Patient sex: M
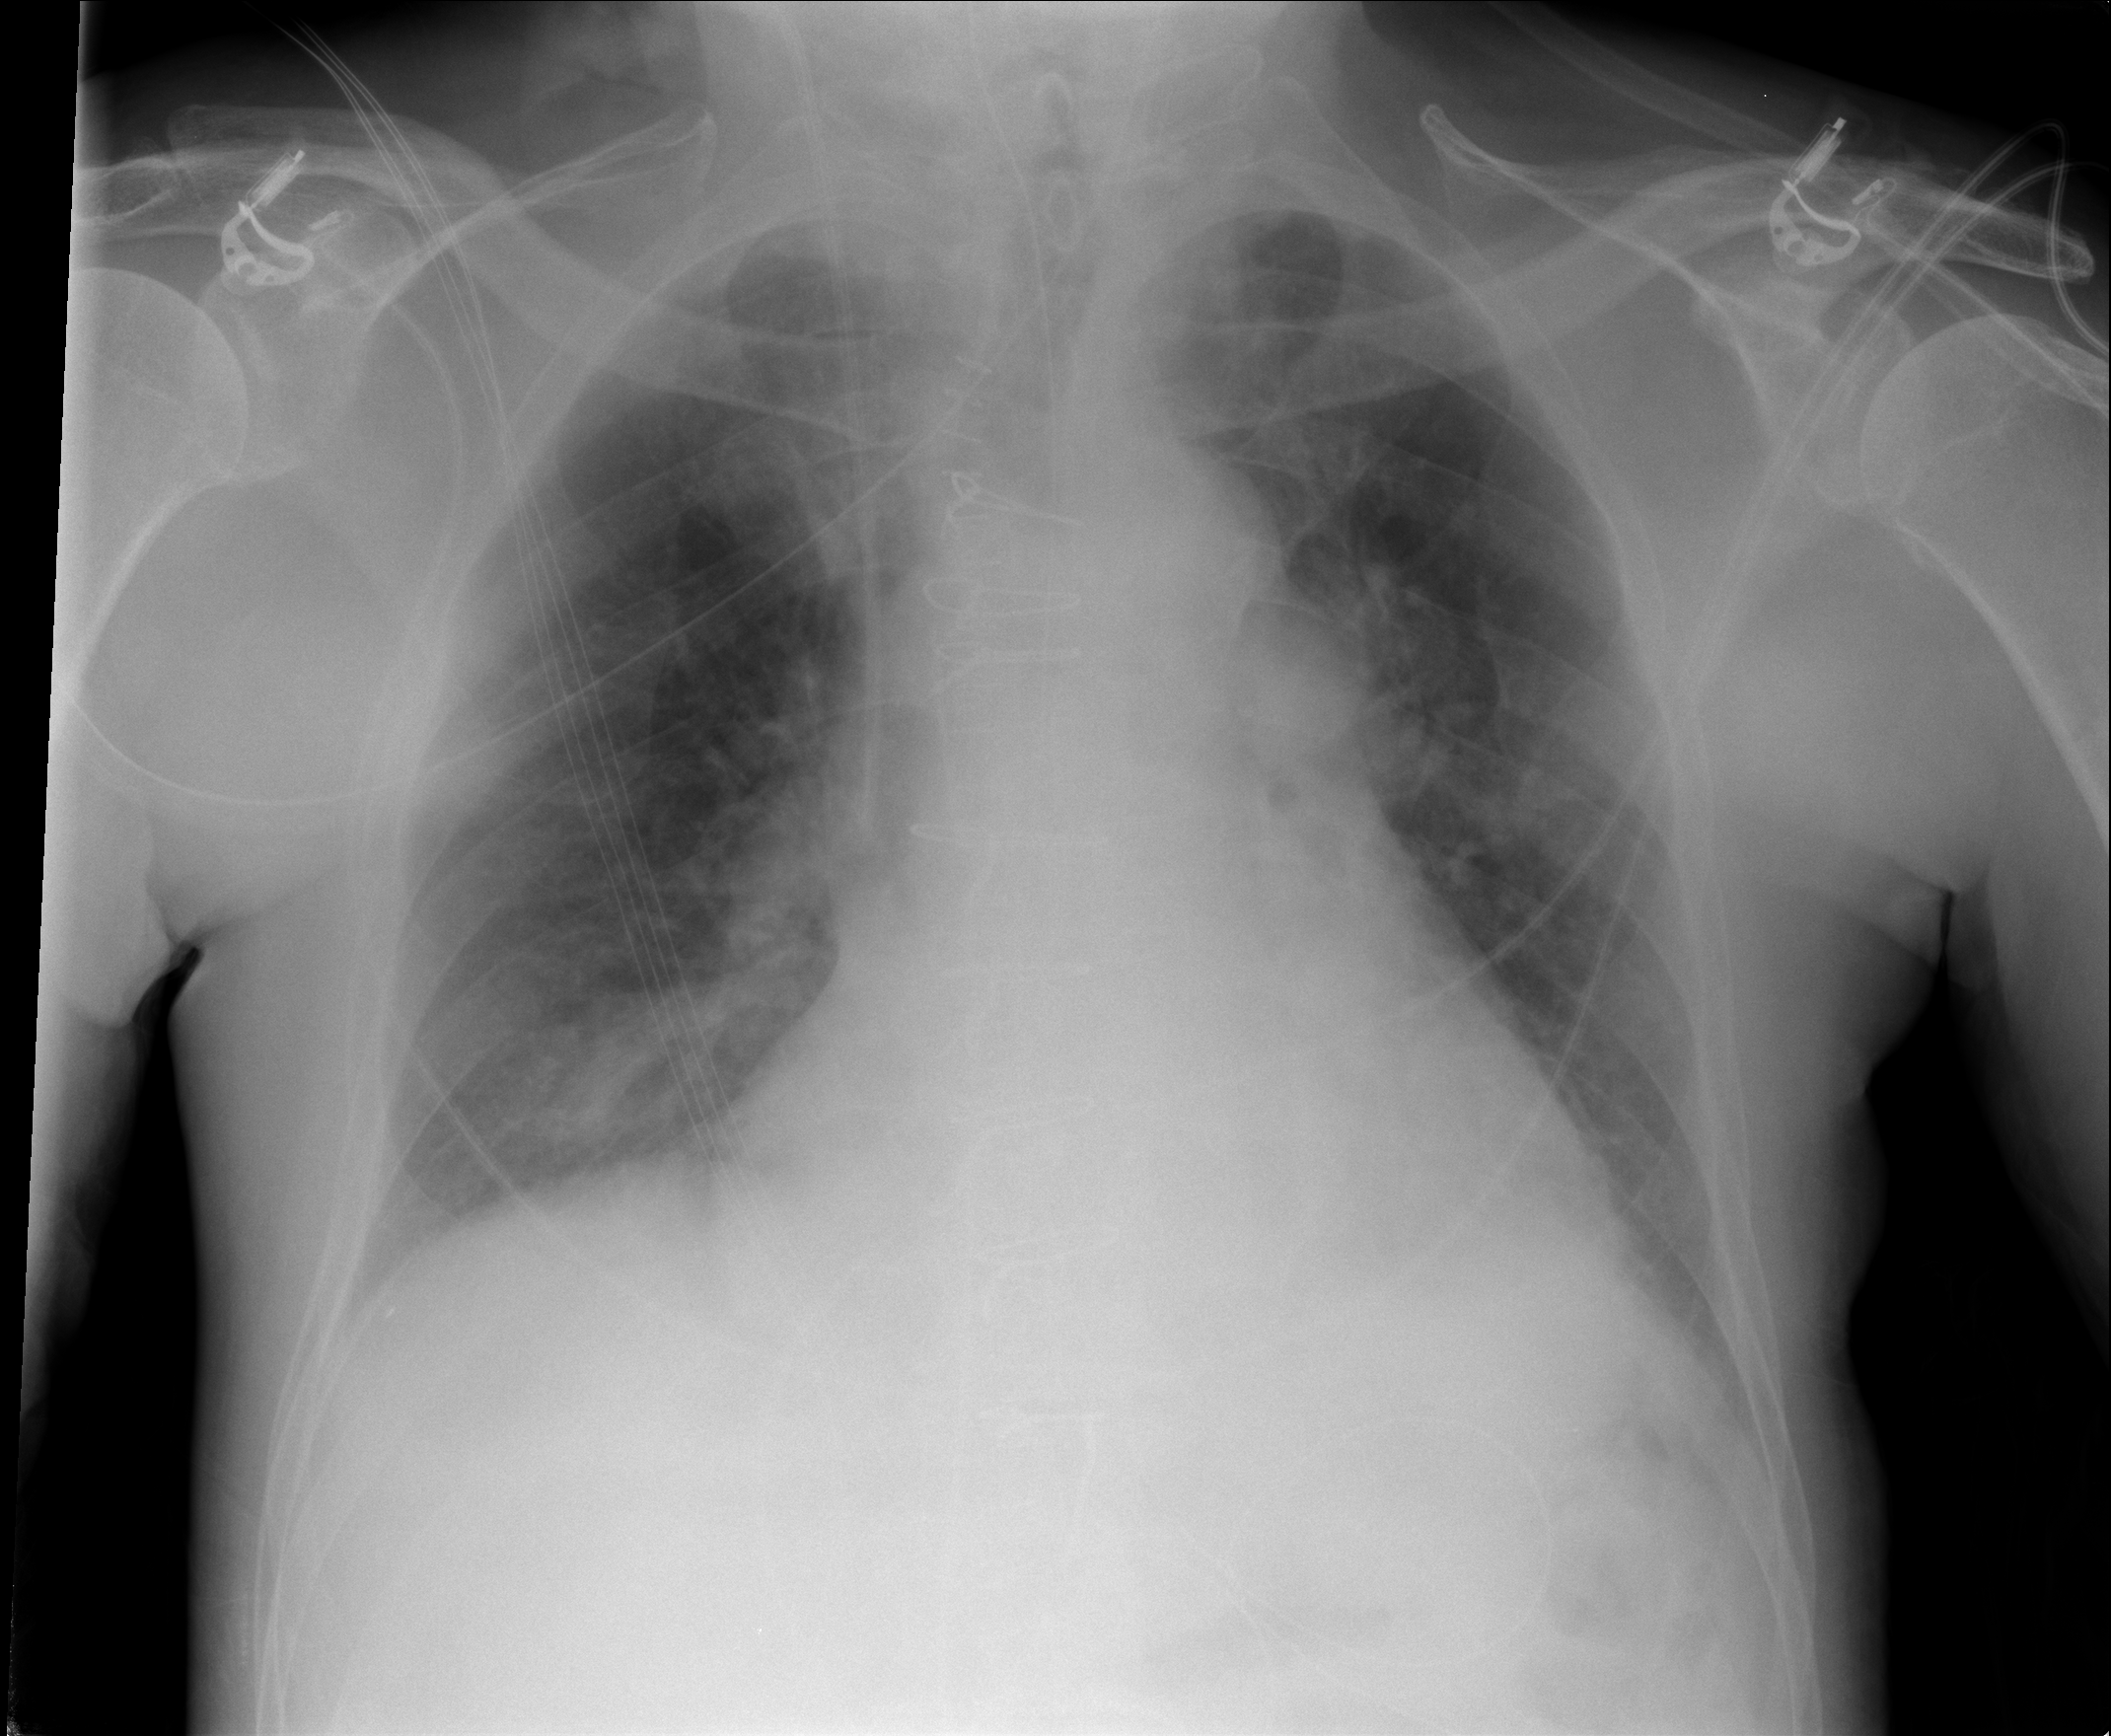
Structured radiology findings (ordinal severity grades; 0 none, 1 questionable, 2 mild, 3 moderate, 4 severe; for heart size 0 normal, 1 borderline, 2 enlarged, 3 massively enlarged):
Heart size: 2
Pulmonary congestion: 2
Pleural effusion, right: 0
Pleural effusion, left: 0
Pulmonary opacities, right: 2
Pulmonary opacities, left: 2
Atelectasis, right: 0
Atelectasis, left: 0